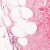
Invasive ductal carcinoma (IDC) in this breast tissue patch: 0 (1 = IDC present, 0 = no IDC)